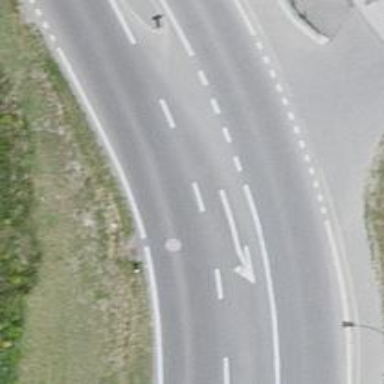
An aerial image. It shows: Tertiary road with asphalt surface.